Question: I have tried implementing google login using react-google-login package.
I have put the client Id also put the URL correct
.
But I have been getting the issue with error message "idpiframe_initialization_failed" and detail like this:
.
I am really confused. Please take your time to help me on this one. Thank you.

'''
<header className="App-header">
<h1>React Google Login App</h1>
<div>
{loginData ? (
<div>
<h3>You logged in as {loginData.email}</h3>
<button onClick={handleLogout}>Logout</button>
</div>
) : (
<GoogleLogin
clientId={"846142574809-apbj2h6v9upultr3qvfskn6kfght9udb.apps.googleusercontent.com"}
buttonText="Log in with Google"
onSuccess={handleLogin}
onFailure={handleFailure}
cookiePolicy={'single_host_origin'}
></GoogleLogin>
)}
<GoogleLogout clientId='846142574809-apbj2h6v9upultr3qvfskn6kfght9udb.apps.googleusercontent.com' buttonText='logout' onLogoutSuccess={handleoutSuccess}></GoogleLogout>
</div>
</header>
</div>'''
'''
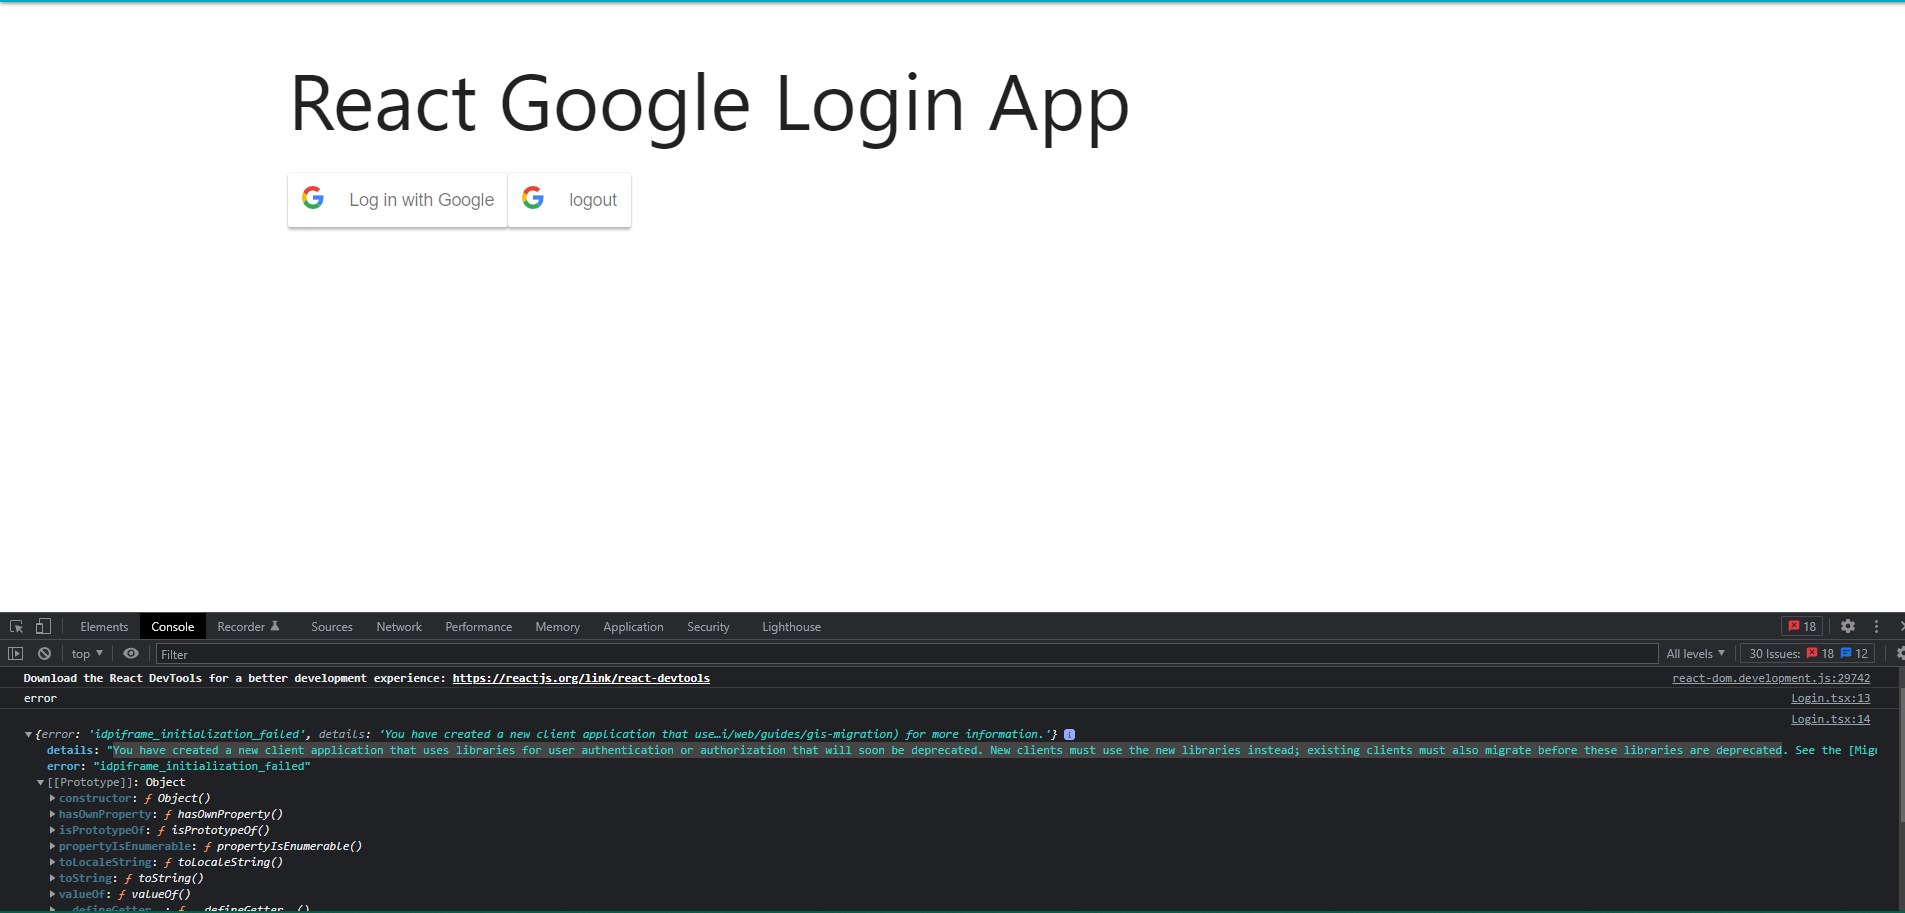
Answer: React google login is using the old version of google which will be deprecated in March 31, 2023. Detail <URL>
You can move to use the new library which support the newer version as comment above like <URL>.
You can also implement by yourself:
First you need to load script from google. Detail link:
<URL>
Then you need to do some setup and render the google button:
'''
export function GoogleLoginButton({
onSuccess,
onError,
type = 'standard',
theme = 'outline',
size = 'large',
text,
shape,
logoAlignment,
width,
locale,
...props
}: GoogleLoginProps): React.ReactElement {
const [isOAuthClientLoaded, setIsOAuthClientLoaded] = React.useState(false);
const btnContainerRef = useRef<HTMLDivElement>(null);
const onSuccessRef = useRef(onSuccess);
onSuccessRef.current = onSuccess;
const onErrorRef = useRef(onError);
onErrorRef.current = onError;
useEffect(() => {
const scriptTag = document.createElement('script');
scriptTag.src = 'https://accounts.google.com/gsi/client';
scriptTag.async = true;
scriptTag.defer = true;
scriptTag.onload = () => {
setIsOAuthClientLoaded(true);
};
scriptTag.onerror = () => {
setIsOAuthClientLoaded(false);
};
document.body.appendChild(scriptTag);
return () => {
document.body.removeChild(scriptTag);
};
}, []);
useEffect(() => {
if (!isOAuthClientLoaded) {
return;
}
window.google?.accounts.id.initialize({
client_id: clientId,
callback: (credentialResponse: OAuthCredentialResponse): void => {
if (!credentialResponse.clientId || !credentialResponse.credential) {
onErrorRef.current?.(
new Error('Client id is invalid when initializing')
);
return;
}
onSuccessRef.current(credentialResponse);
},
...props
});
window.google?.accounts.id.renderButton(btnContainerRef.current!, {
type,
theme,
size,
text,
shape,
logo_alignment: logoAlignment,
width,
locale
});
}, [
onSuccess,
onError,
clientId,
type,
theme,
size,
text,
shape,
logoAlignment,
width,
locale,
props,
isOAuthClientLoaded
]);
return <div ref={btnContainerRef} />;
}
'''